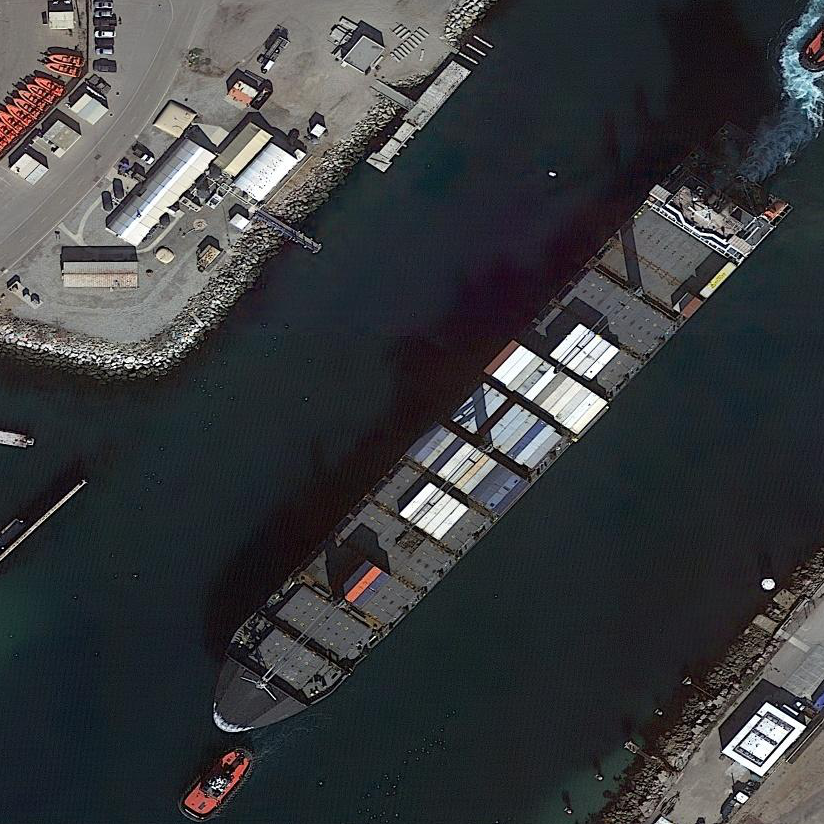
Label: Container_ship